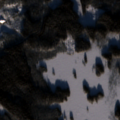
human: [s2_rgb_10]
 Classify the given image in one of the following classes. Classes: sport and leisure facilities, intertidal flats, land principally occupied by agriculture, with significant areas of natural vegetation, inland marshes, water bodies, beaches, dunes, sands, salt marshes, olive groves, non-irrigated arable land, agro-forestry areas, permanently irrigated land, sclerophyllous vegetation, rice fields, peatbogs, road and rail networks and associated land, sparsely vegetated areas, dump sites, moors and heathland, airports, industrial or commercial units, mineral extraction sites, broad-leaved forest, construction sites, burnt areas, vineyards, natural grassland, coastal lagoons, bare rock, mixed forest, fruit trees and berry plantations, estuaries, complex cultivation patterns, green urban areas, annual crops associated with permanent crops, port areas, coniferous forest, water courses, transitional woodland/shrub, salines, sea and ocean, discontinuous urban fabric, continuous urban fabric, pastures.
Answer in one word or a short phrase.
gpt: coniferous forest, mixed forest, transitional woodland/shrub, peatbogs